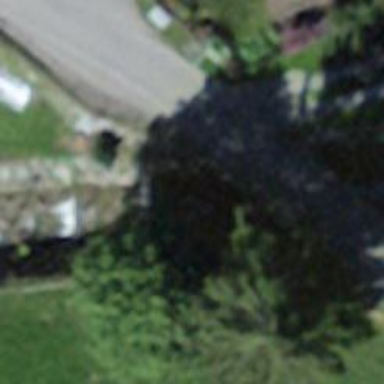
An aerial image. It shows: Residential road with bridge.